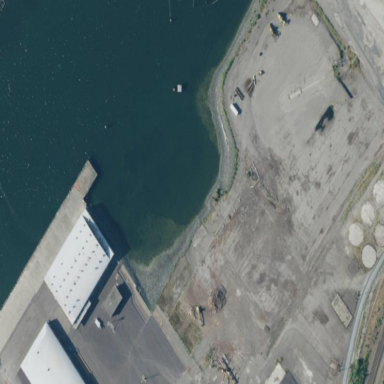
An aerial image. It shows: Industrial area designated as port for handling cargo.